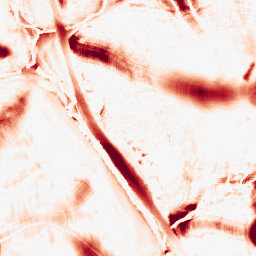
Category: morphological
Decomposition family: morphological_ellipse
Decomposition parameters: operation: opening
width: 50
height: 50
Upsampling method: bicubic
Upsampling parameters: scale: 4
Upsampling scale: 4